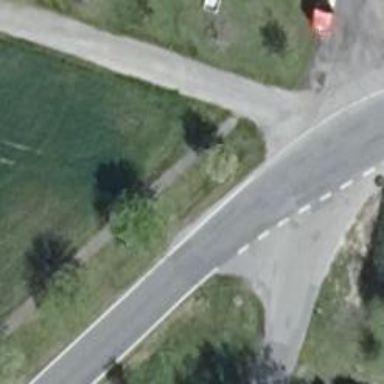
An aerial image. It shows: Secondary road with asphalt surface.